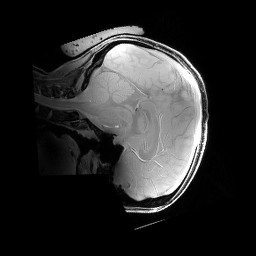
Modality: PDw
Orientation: sagittal
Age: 26
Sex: female
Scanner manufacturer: siemens
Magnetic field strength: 6.98 T
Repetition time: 1.38 s
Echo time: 0.00242 s